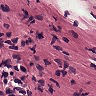
Metastatic tissue present: no